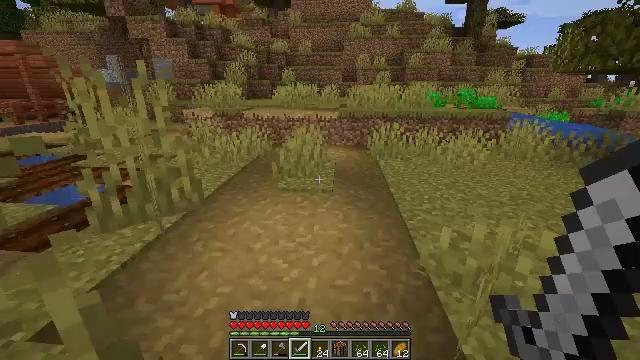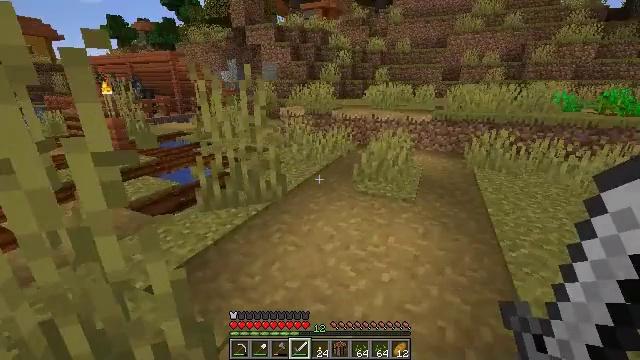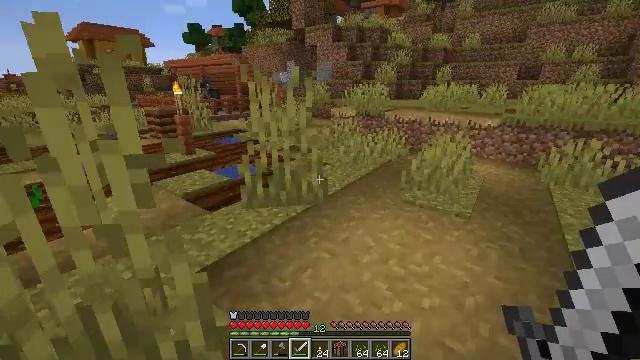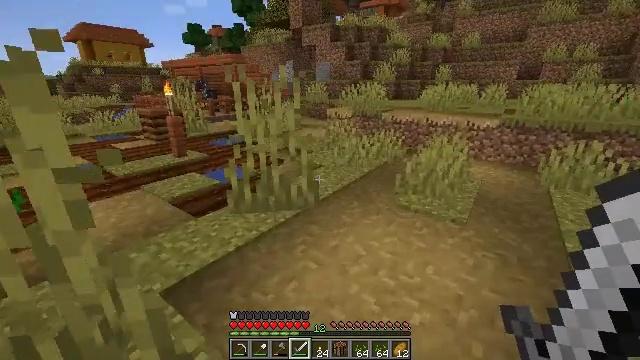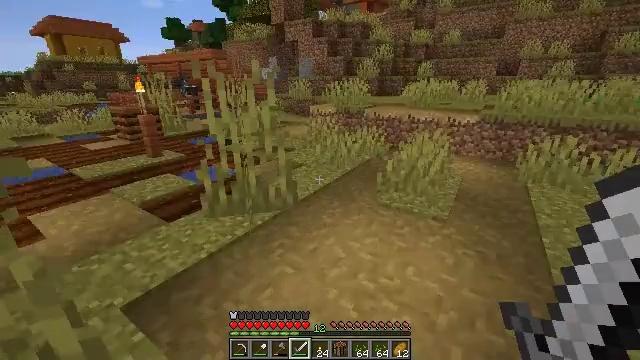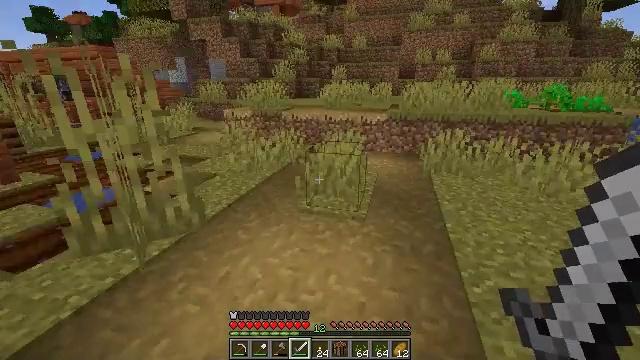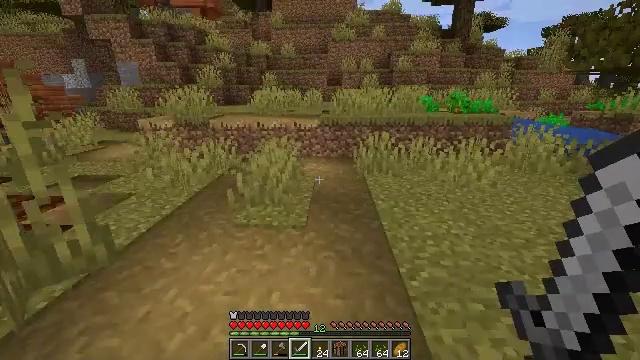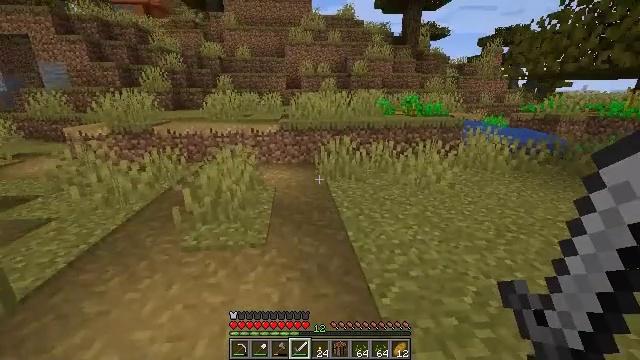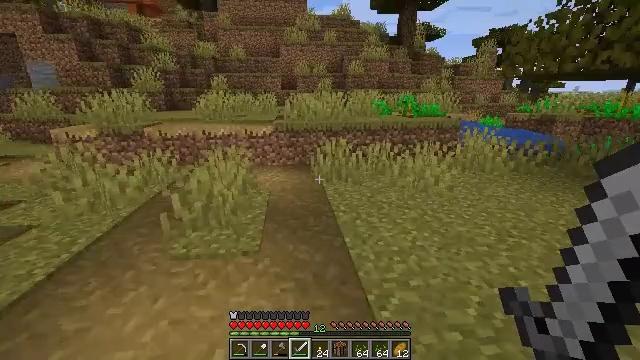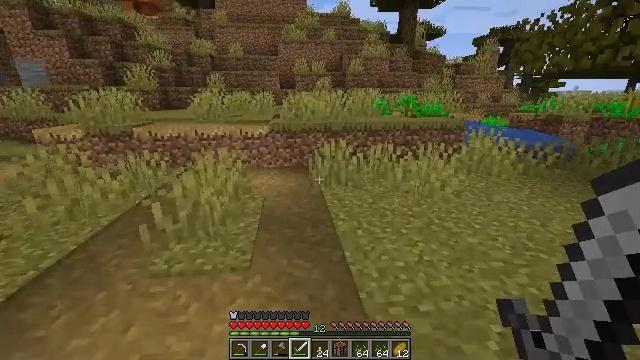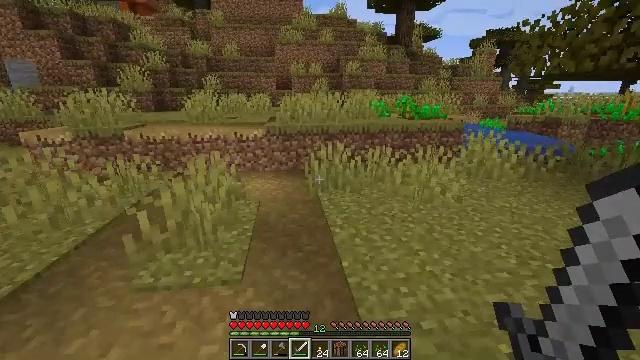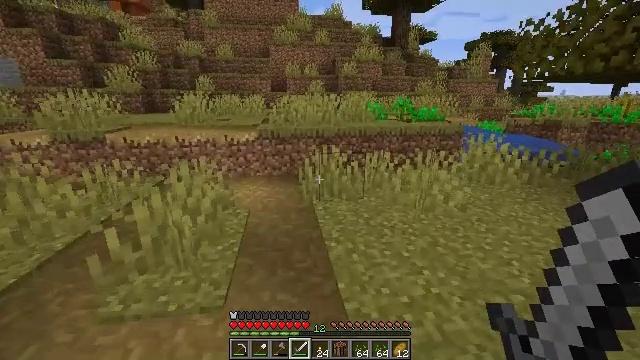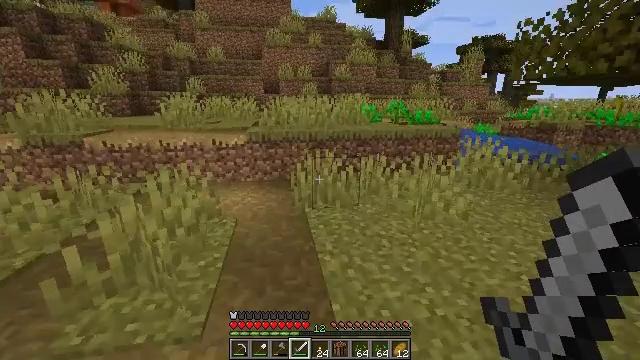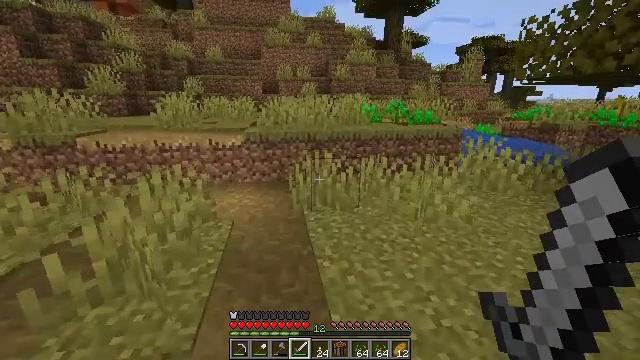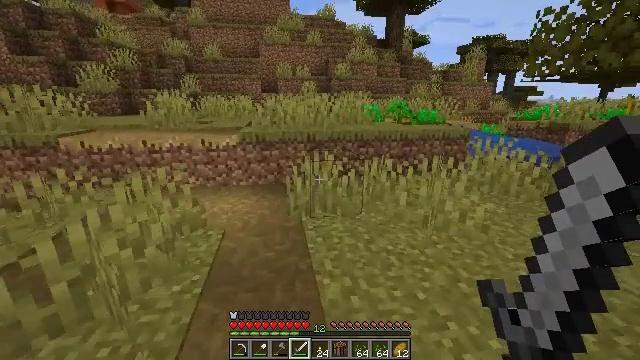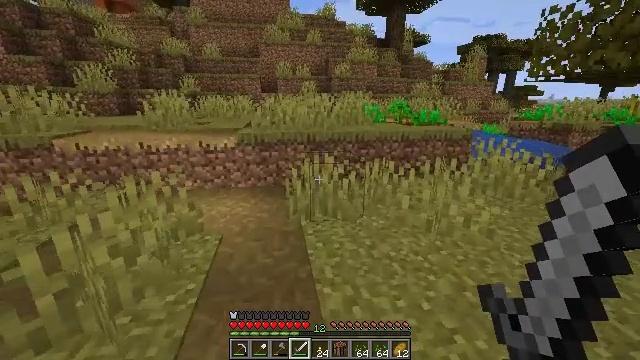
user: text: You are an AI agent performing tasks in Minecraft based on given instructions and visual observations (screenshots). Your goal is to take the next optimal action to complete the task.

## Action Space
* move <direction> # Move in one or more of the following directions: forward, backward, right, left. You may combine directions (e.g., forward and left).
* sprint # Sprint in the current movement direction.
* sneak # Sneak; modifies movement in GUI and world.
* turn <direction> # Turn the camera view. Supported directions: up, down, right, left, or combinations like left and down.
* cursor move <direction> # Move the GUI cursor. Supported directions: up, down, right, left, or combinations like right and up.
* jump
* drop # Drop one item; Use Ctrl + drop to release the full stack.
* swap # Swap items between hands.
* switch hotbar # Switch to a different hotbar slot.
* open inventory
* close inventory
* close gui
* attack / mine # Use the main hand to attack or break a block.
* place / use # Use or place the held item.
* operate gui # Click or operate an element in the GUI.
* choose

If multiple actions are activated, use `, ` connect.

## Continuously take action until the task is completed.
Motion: motion action
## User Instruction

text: Gather grass by holding the left mouse button.
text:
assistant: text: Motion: move forward and move right, turn left
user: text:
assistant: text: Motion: move forward and move right, turn left
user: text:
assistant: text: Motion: move forward and move right
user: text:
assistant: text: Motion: move forward and move right, turn right
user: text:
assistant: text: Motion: move forward and move right, turn right
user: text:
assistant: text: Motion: move forward, turn right and up
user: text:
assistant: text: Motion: move forward, turn right
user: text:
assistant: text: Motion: move forward
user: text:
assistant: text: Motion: move forward
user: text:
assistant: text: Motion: move forward
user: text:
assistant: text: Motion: move forward
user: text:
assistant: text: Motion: move forward, turn right
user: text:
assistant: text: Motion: move forward
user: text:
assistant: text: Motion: move forward
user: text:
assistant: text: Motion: move forward
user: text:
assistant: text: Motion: move forward, turn right
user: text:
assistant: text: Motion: move forward, turn right
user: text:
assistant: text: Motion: move forward and move left, turn right
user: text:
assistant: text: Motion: move forward and move left, turn right
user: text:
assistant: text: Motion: move forward and move left, turn right
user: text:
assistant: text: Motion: move forward and move left
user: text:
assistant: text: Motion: move forward and move left
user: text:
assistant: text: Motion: move forward and move left
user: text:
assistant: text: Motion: move forward and move left
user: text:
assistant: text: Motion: move forward and move left
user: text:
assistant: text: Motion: move forward and move left
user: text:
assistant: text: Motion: move forward and move left
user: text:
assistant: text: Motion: move forward and move left
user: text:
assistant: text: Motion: move forward and move left
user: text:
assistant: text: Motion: move forward and move left